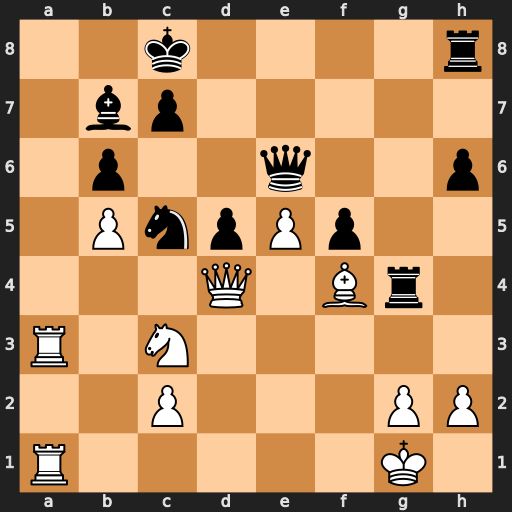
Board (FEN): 2k4r/1bp5/1p2q2p/1PnpPp2/3Q1Br1/R1N5/2P3PP/R5K1
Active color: w
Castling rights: -
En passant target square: -
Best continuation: Ra8+ Bxa8 Rxa8+ Kb7 Rxh8